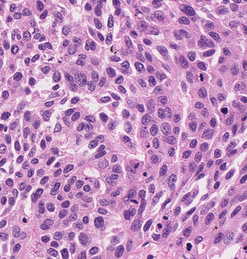
Tumor epithelial tissue: yes
Tumor-associated stroma tissue: no
Normal tissue: no